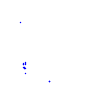
Particle: proton